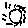
Label: sun